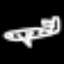
Label: airplane